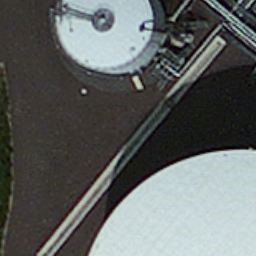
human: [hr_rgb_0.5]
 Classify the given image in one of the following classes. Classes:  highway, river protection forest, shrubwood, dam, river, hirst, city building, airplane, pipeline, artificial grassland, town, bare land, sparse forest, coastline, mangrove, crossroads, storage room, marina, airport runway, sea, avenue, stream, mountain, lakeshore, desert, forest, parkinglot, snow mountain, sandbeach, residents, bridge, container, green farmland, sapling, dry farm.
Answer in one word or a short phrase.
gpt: storage room